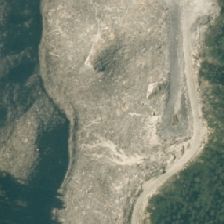
Land cover: harvested_forest